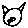
Label: cat